Question: I have a grid with few columns with its borders custom drawn. But when we compare the borders of the custom drawn with the normal(non customised) columns it is like little thicker. So if we apply back color, will fill the whole cell like in Row number 2, Column 1. Is there any way to remove this thickness so that customised and non customised cells should look similar.
> Blockquote

The code is as follows:
'''
private void uxGrid_CustomDrawCell(object sender, RowcellCustomDrawEventArgs e)
{
if(col==1)
{
DrawCellBorder(b,e.bounds);
}
}
private void DrawCellBorder(RowCellCustomDrawEventArgs e, int top, int left, int right, int bottom)
{
Brush b = Brushes.Red;
if(top ==1)
e.Graphics.Fillrectangle(b, new Rectangle(e.Bounds.X, e.Bounds.Y, e.Bound.Width,1));
if(right ==1)
e.Graphics.Fillrectangle(b, new Rectangle(e.Bounds.X.Right, e.Bounds.Y, 1, e.Bound.Height));
if(bottom ==1)
e.Graphics.Fillrectangle(b, new Rectangle(e.Bounds.X, e.Bounds.Bottom, e.Bound.Width,1));
if(left ==1)
e.Graphics.Fillrectangle(b, new Rectangle(e.Bounds.X, e.Bounds.Y, 1, e.Bounds.Height));
}
'''
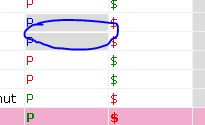
Answer: I beieve you can use the following code:
'''
void gridView1_CustomDrawCell(object sender, RowCellCustomDrawEventArgs e) {
var cellBounds = ((DevExpress.XtraGrid.Views.Grid.ViewInfo.GridCellInfo)e.Cell).Bounds;
DrawCellBorder(e.Graphics, Brushes.Red, cellBounds, 1);
}
void DrawCellBorder(Graphics g, Brush borderBrush, Rectangle cellBounds, int borderThickness) {
Rectangle innerRect = Rectangle.Inflate(cellBounds, -borderThickness,- borderThickness);
g.ExcludeClip(innerRect);
g.FillRectangle(borderBrush, cellBounds);
}
'''
Note that 'e.Bounds' returns a cell content rectangle within the CustomDrawCell event handler (not the entire cell bounds).